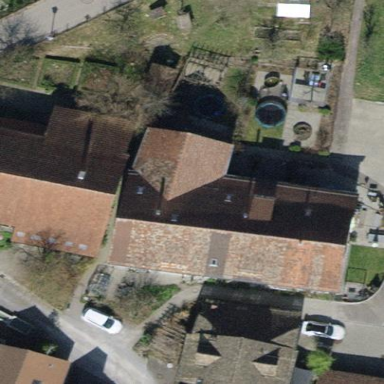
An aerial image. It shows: Terrace-style building with gabled roof.